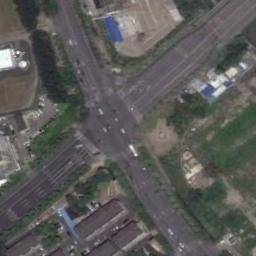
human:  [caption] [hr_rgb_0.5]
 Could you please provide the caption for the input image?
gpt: There is a white building beside the intersection .

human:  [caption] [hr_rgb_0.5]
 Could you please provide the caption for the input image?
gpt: An intersection with normal traffic located in a block with some buildings and green areas .

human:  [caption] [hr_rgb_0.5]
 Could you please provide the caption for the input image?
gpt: There are numerous buildings of different shapes and sizes beside the intersection .

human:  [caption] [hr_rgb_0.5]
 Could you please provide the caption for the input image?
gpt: There are many moving and waiting vehicles on the road at the intersection, And there are many neatly arranged tall buildings and some trees around the intersection .

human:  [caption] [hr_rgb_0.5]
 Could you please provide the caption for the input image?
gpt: There are some green lawns and buildings beside the intersection .